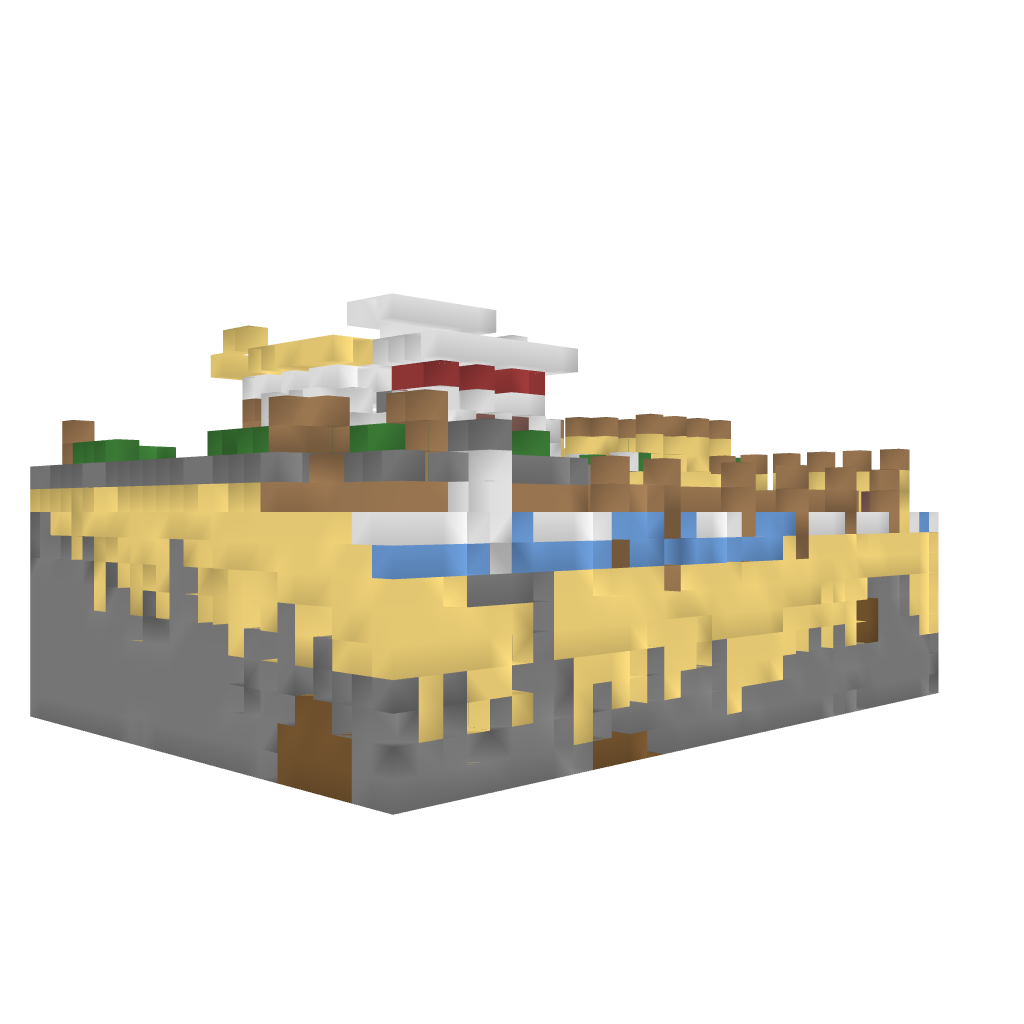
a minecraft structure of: small beach house bad low quality